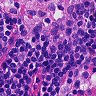
Metastatic tissue present: no